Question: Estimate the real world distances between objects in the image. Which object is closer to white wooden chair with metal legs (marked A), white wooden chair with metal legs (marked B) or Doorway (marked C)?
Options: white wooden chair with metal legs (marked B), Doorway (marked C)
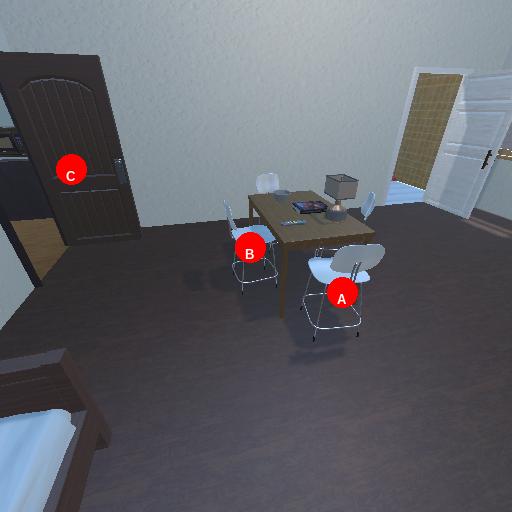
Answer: white wooden chair with metal legs (marked B)